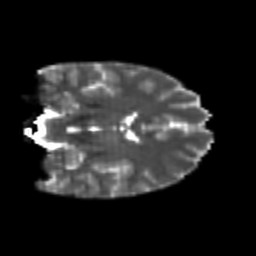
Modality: T2w
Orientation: coronal
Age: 25
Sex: female
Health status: healthy
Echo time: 0.074 s